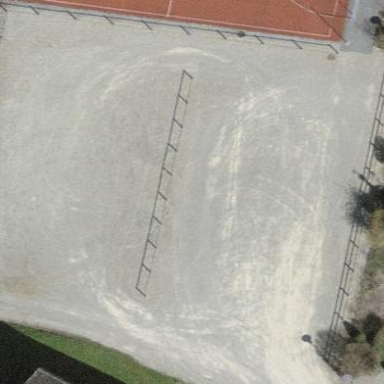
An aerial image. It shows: Parking area with fine gravel surface.